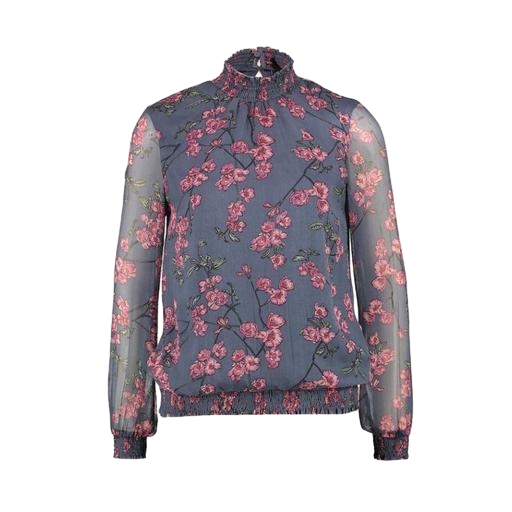
blue claudia floral-print pussy-bow blouse, blue dillon-fit floral blouse, black petite printed mock-neck top only macy, white background